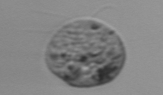
Label: Amoeba